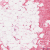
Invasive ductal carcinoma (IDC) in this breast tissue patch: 0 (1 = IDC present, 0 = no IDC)